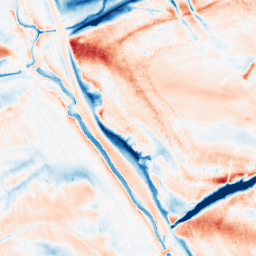
Category: classical
Decomposition family: gaussian_anisotropic
Decomposition parameters: sigma_x: 2
sigma_y: 10
Upsampling method: quintic
Upsampling parameters: scale: 4
Upsampling scale: 4